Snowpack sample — Snodgrass Mountain, Crested Butte, Colorado (2/4/25, 12:06 PM MST)
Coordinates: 38.923, -106.968
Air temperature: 35 °F
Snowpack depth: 80 cm
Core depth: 50 cm
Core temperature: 30.2 °F
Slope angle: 14°, slope face: 78°
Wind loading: low
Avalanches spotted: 0
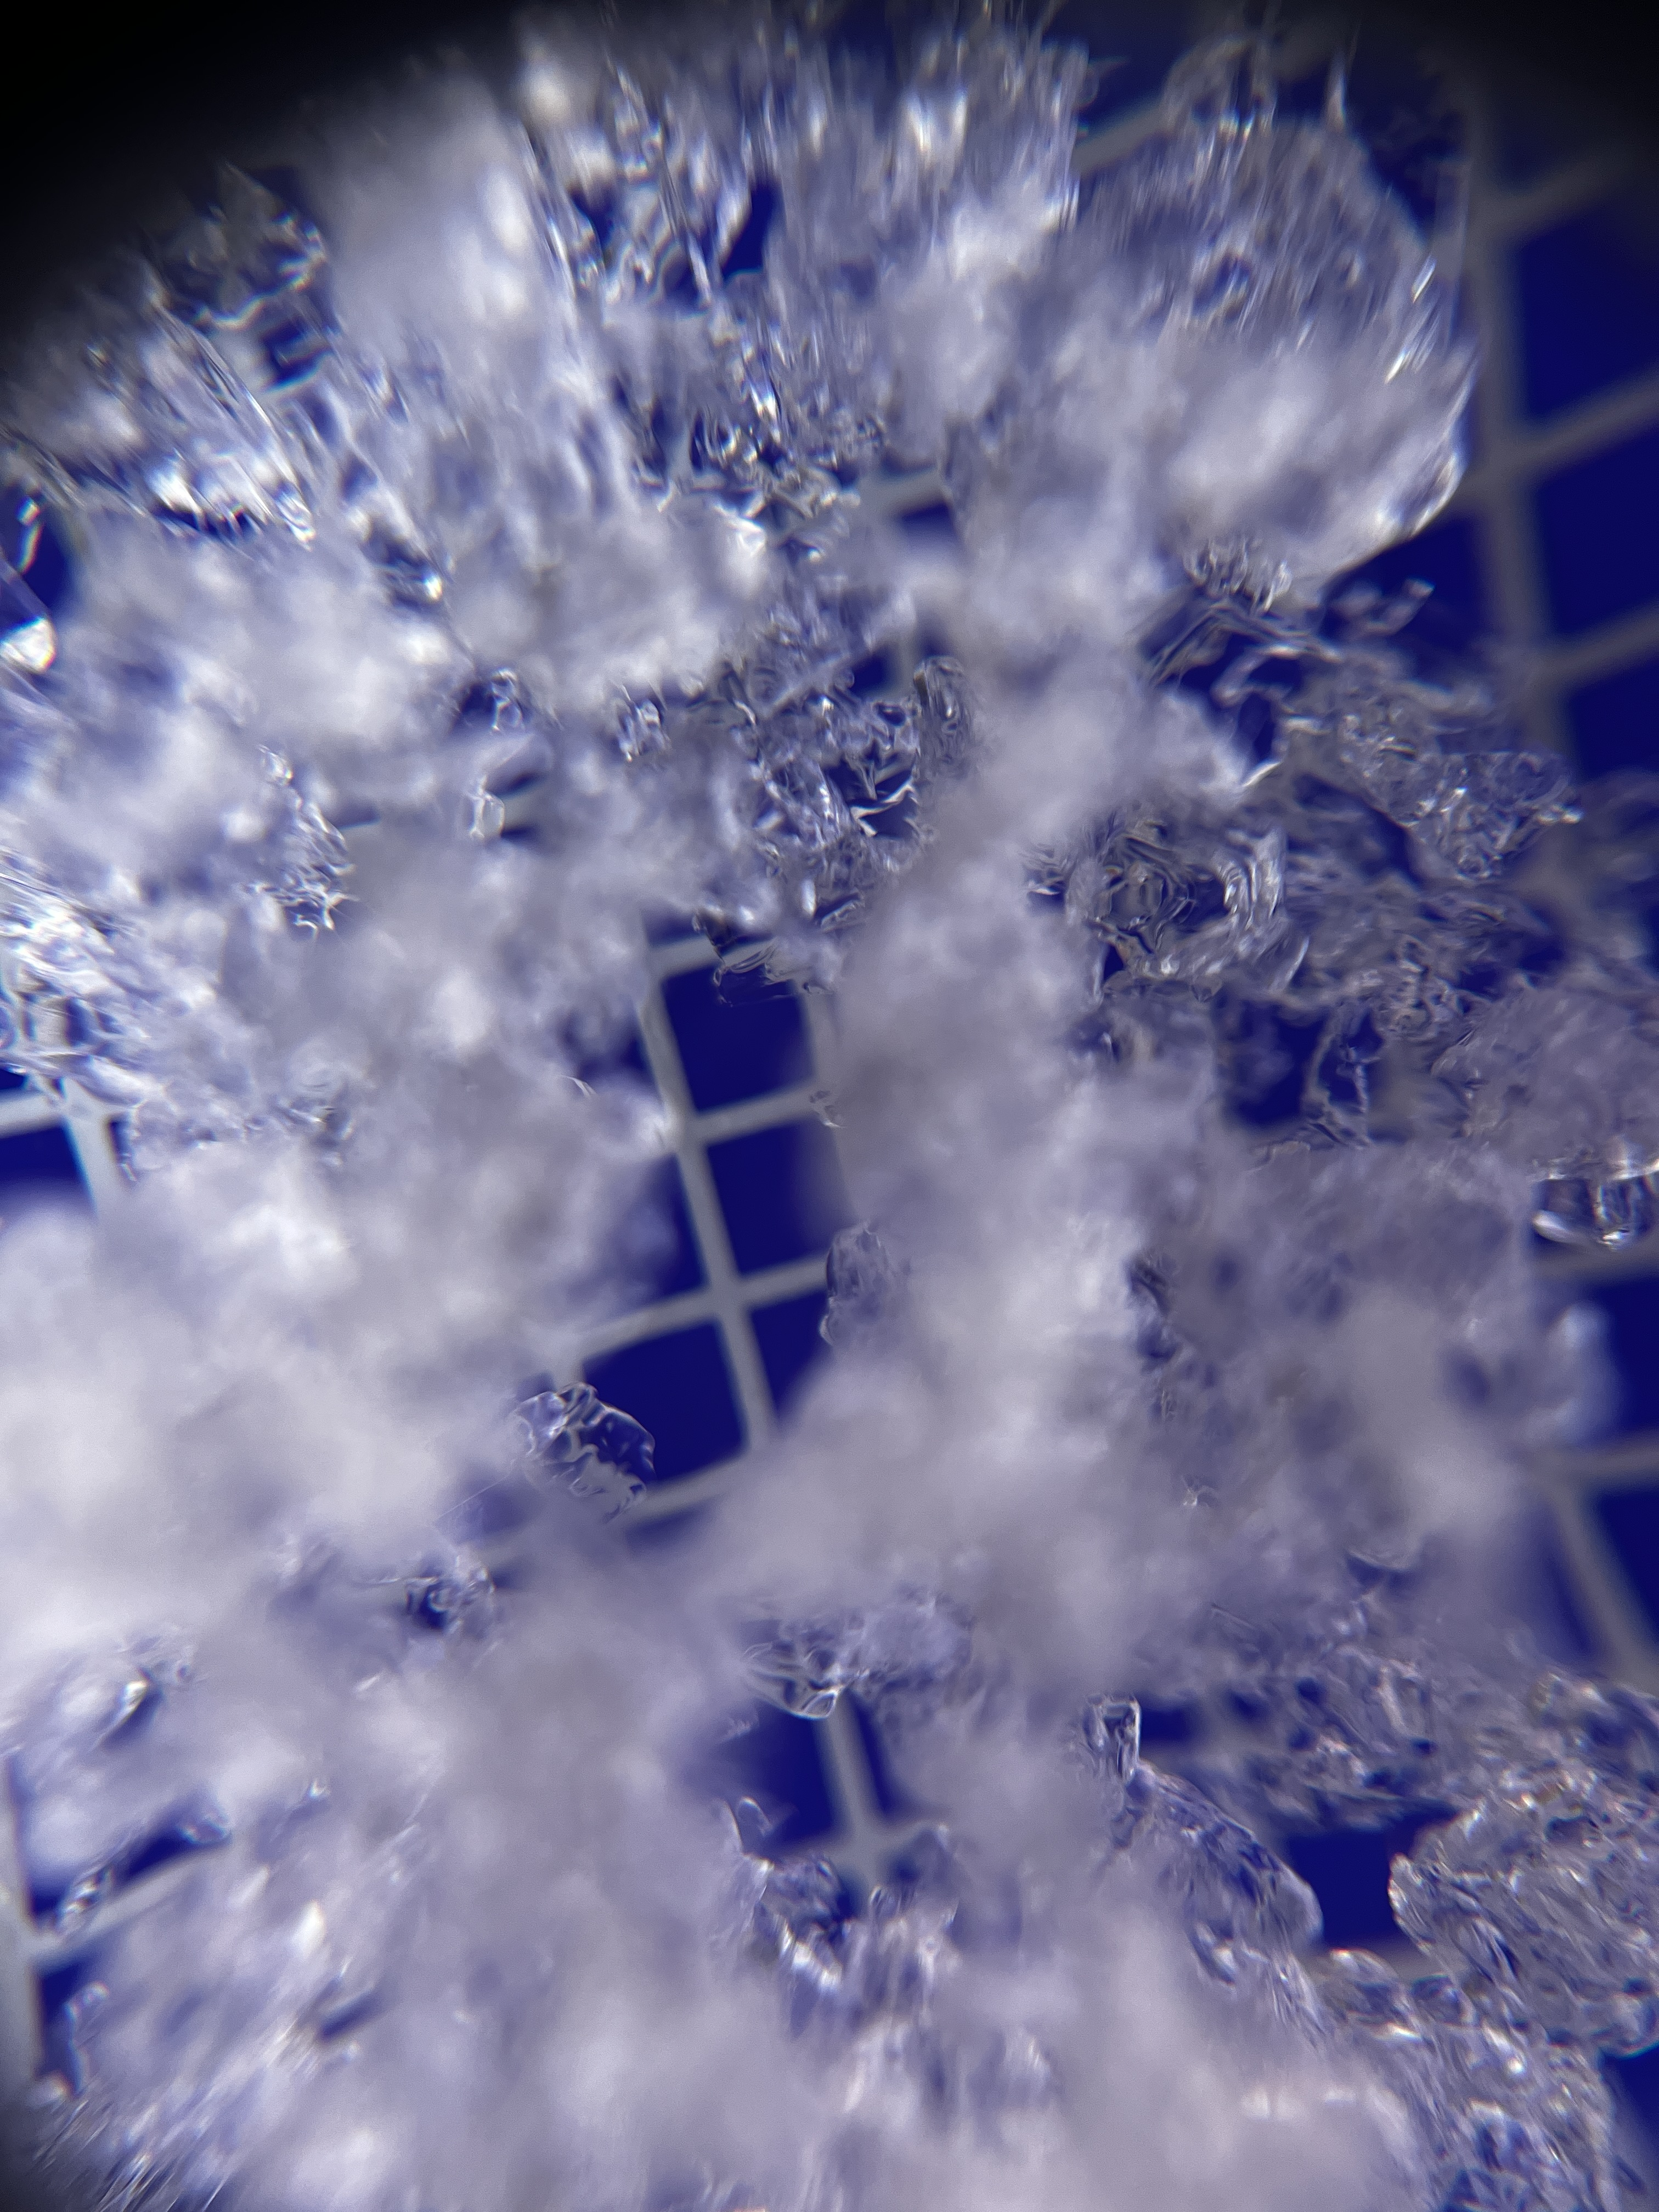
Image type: magnified_profile
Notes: No avalanches nearby, unusually warm weather for the last month reported by residents, Collected 25 yards from treeline